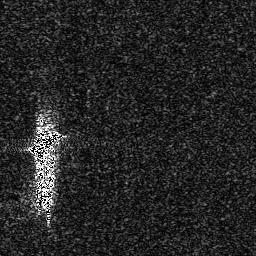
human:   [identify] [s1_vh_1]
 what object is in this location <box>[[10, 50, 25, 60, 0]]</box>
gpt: <ref>1 medium ship at the left</ref>